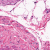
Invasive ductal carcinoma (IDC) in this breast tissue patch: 0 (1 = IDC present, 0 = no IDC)